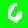
Digit: 6